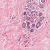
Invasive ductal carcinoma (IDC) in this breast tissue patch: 0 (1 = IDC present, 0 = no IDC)